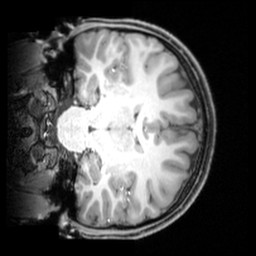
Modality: T1w
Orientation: coronal
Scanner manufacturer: siemens
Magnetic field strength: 3 T
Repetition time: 1.9 s
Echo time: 0.00397 s